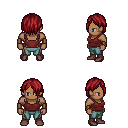
a pixel art fantasy rpg character, male body template, human, dark skin, maroon pirate shirt, teal pants, brunette bangs hairstyle, leather bracers, maroon shoes, four views (front, back, left, right), 2x2 character sprite sheet, small pixel art, hard edges, no anti-aliasing